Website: crate-barrel
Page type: payment
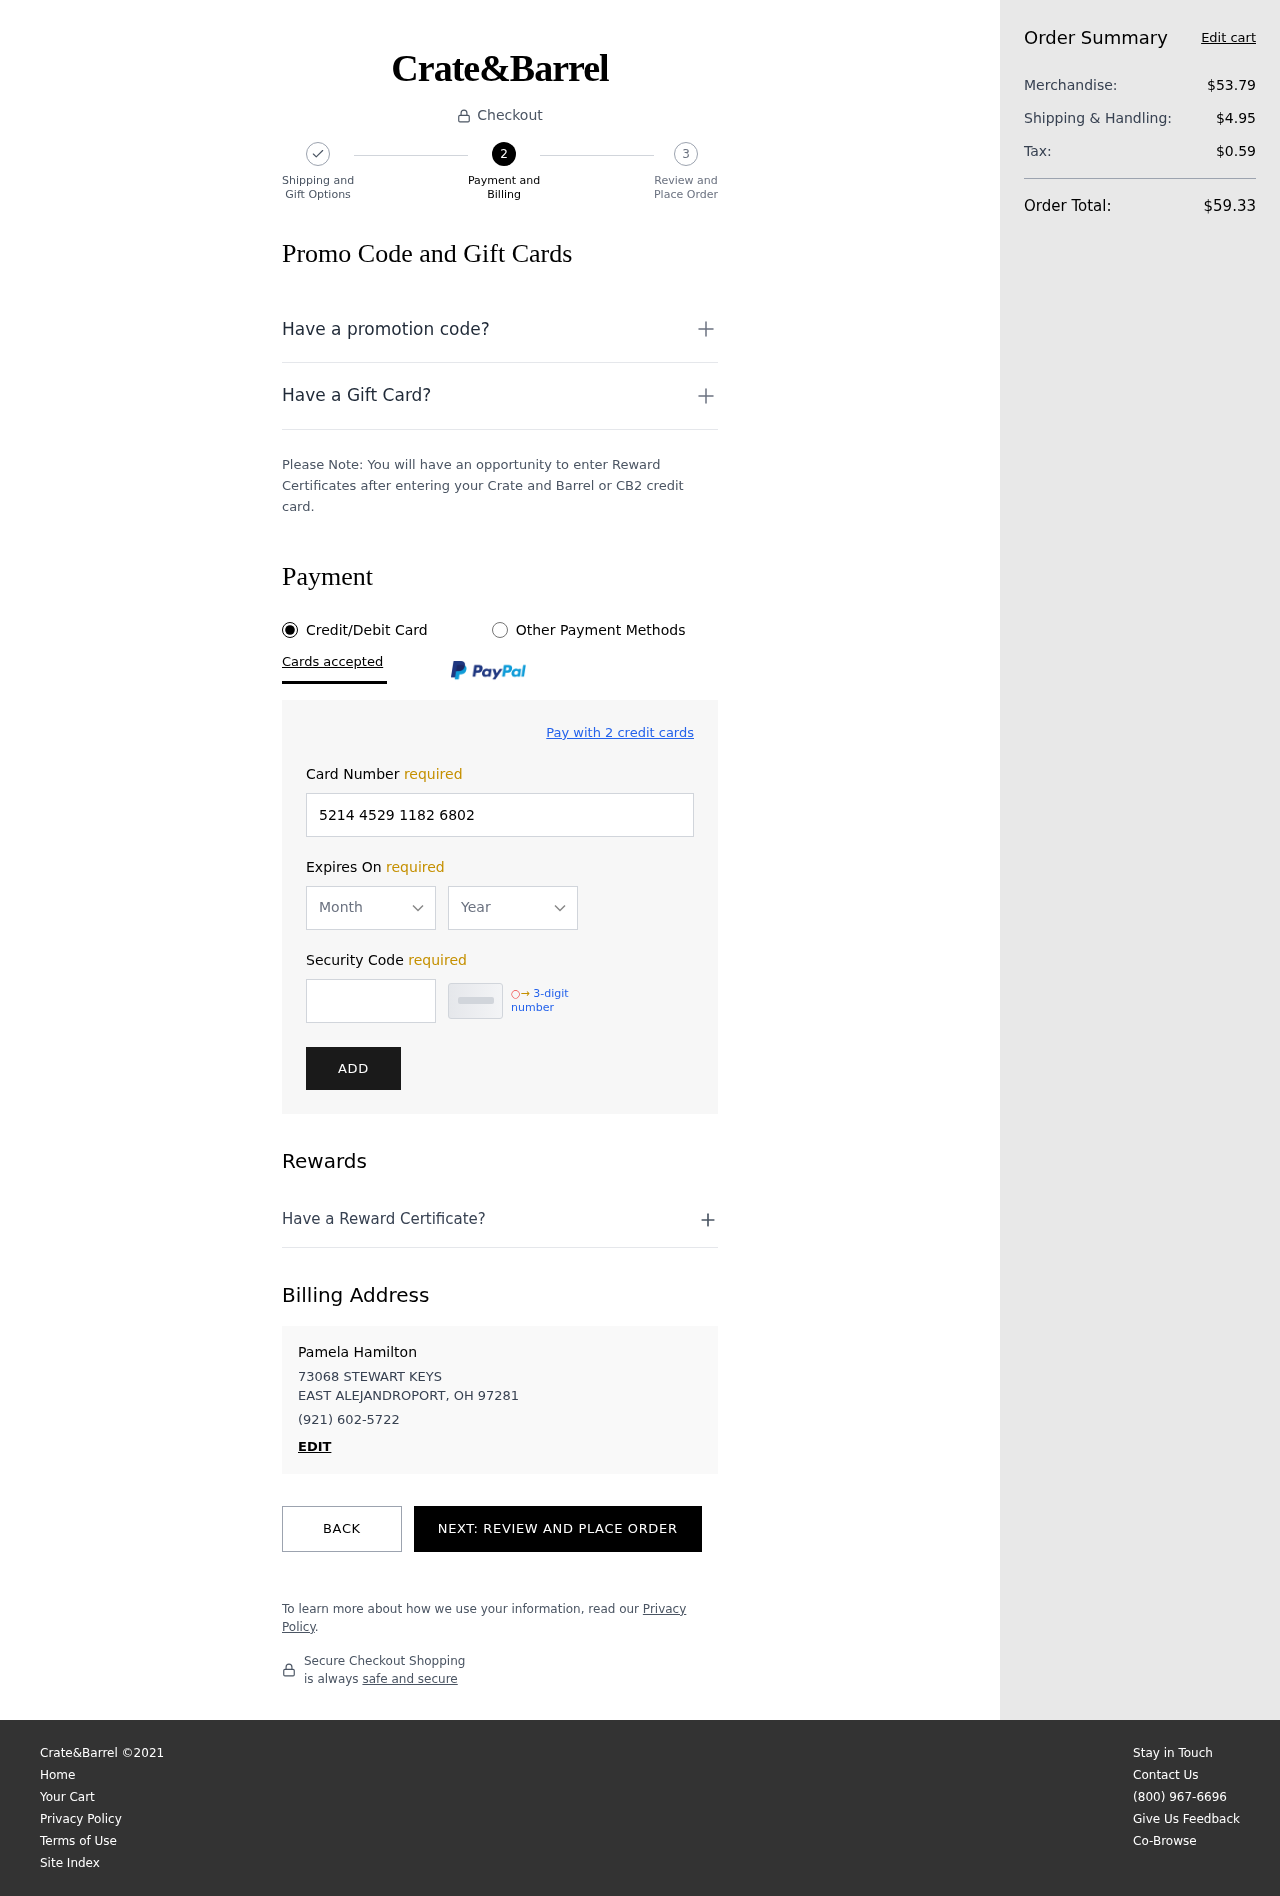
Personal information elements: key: PII_CARD_EXPIRY_MONTH
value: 09
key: PII_CARD_EXPIRY_YEAR
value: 26
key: PII_CITY_STATE_ZIP
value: EAST ALEJANDROPORT, OH 97281
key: PII_FULLNAME
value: Pamela Hamilton
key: PII_PHONE
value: (921) 602-5722
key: PII_STREET
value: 73068 STEWART KEYS
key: PII_CARD_NUMBER
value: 5214 4529 1182 6802
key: PII_CARD_CVV
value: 840
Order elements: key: ORDER_SUBTOTAL
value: $53.79
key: ORDER_SHIPPING_COST
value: $4.95
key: ORDER_TAX
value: $0.59
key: ORDER_TOTAL
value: $59.33